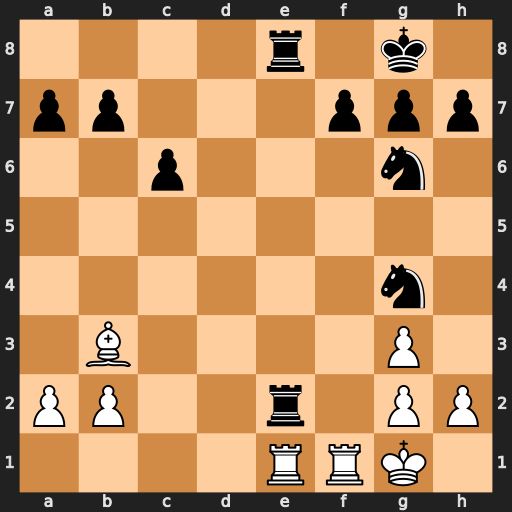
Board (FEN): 4r1k1/pp3ppp/2p3n1/8/6n1/1B4P1/PP2r1PP/4RRK1
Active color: w
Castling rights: -
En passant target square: -
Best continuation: Bxf7+ Kh8 Bxe8 Rxe1 Rxe1